Question: I am trying to understand the diagram for 'register write' operation in 'MIPS(Single Cycle Data Path)'. I do not get why do we need to 'AND' the output of the decoder to the write 'enable signal'? I am not getting how would it enable the specific register. Please help me out with it.

Thanks.
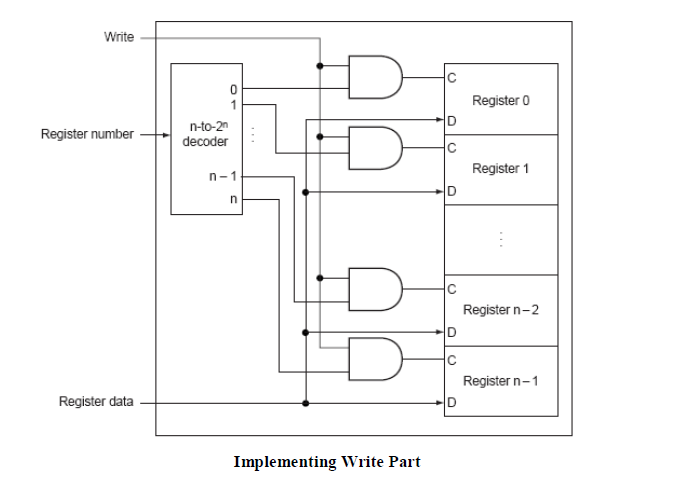
Answer: There are several inconsistencies in the diagram. The "n-to-2^n" <URL> should have 'n' inputs and '2^n' outputs. With such a decoder, the number of registers should be '2^n'.
The decoder inputs specify the address (i.e. the register) to be written to. For any of the '2^n' possible register numbers, the corresponding output of the decoder will be set to '1', with all other outputs set to '0'.
The "write" signal is probably driven off a clock.
The purpose of the 'AND' gates is to make the "write" signal propagate to the correct register (just the one!) The register is chosen by the address fed into the decoder, as described above.
The selected register will latch onto the "register data", most probably on the rising edge of the clock. All the remaining registers will keep their present values, since their 'C' inputs will remain at '0' throughout.